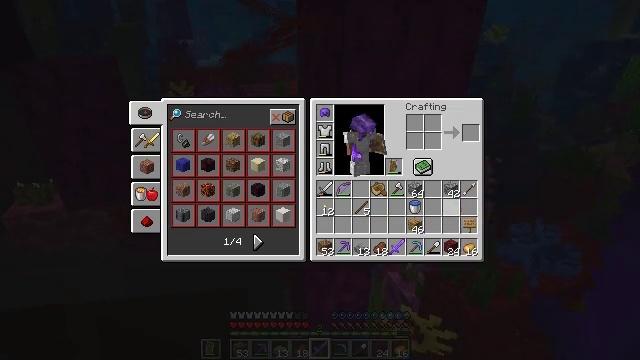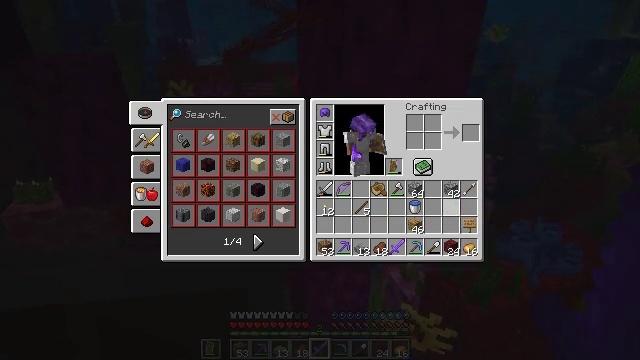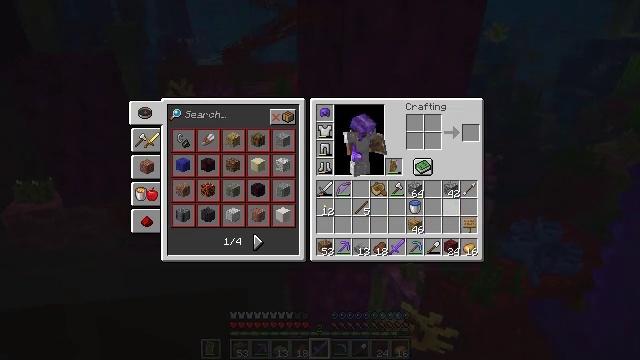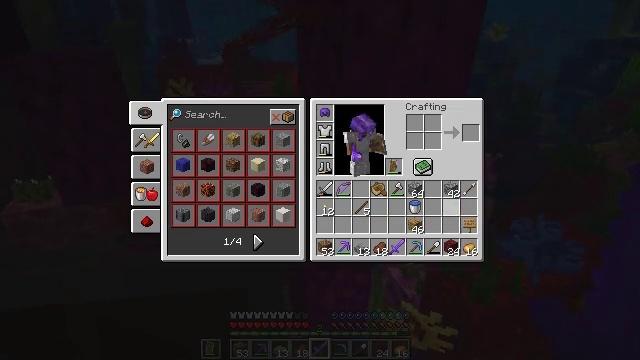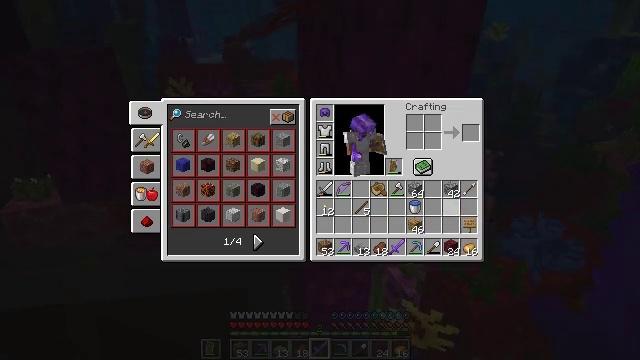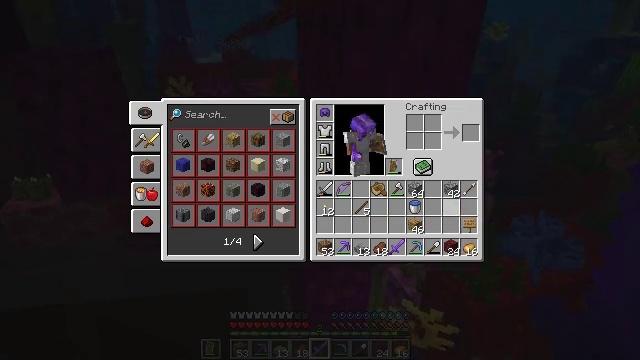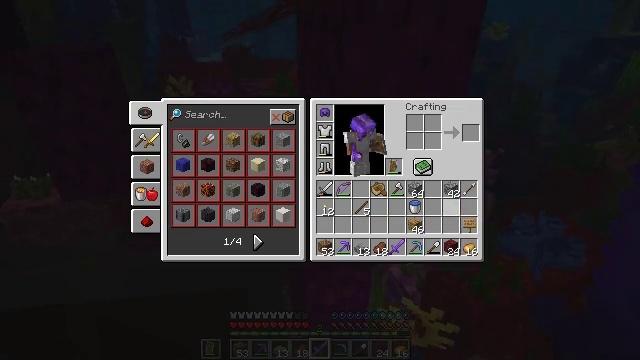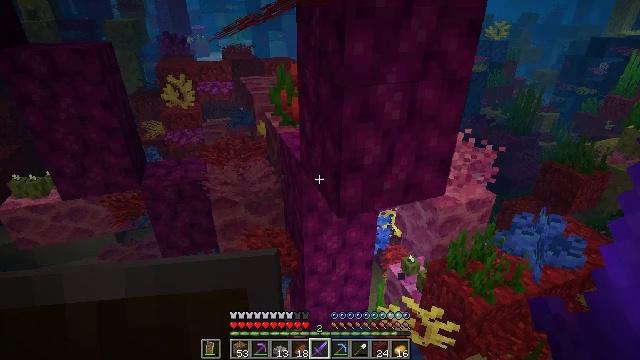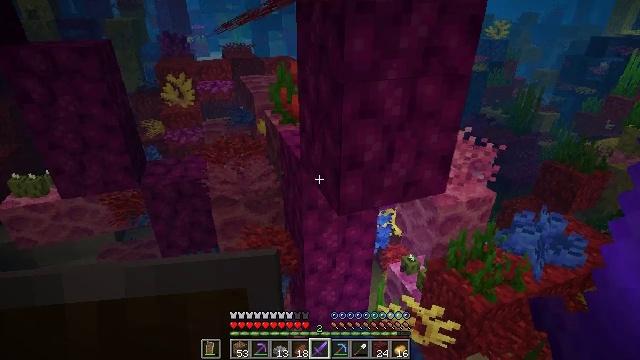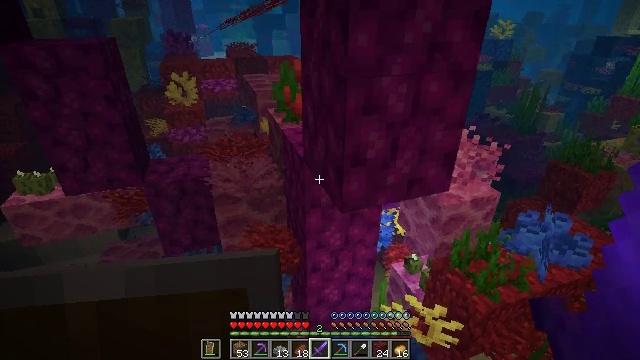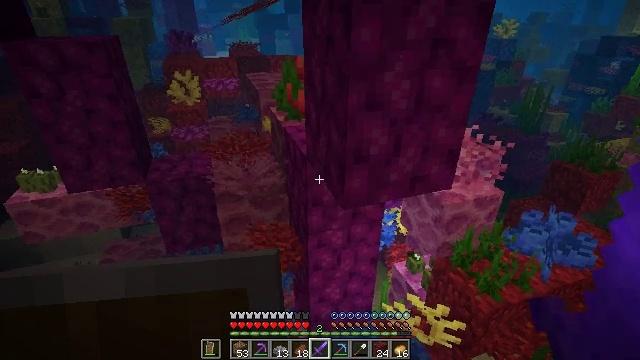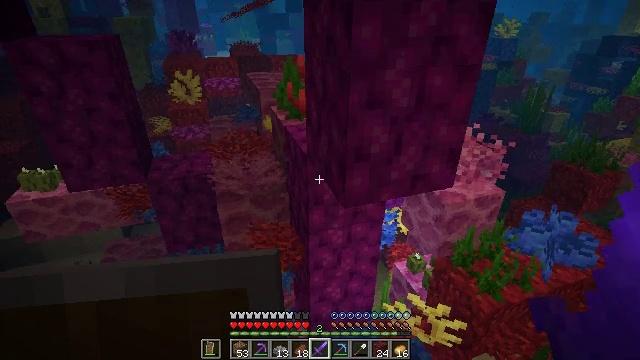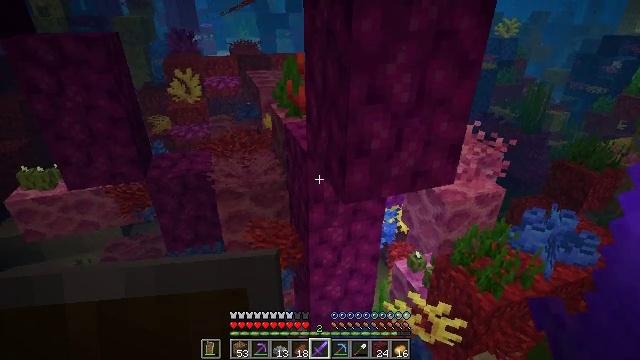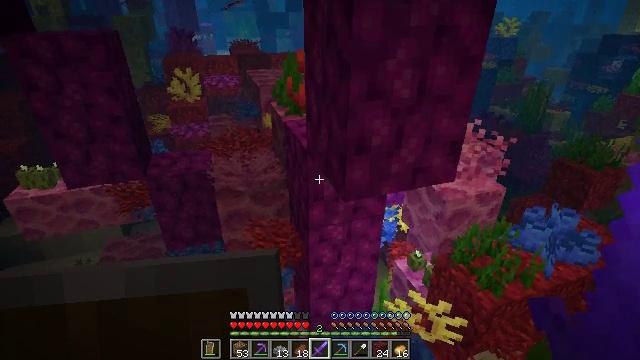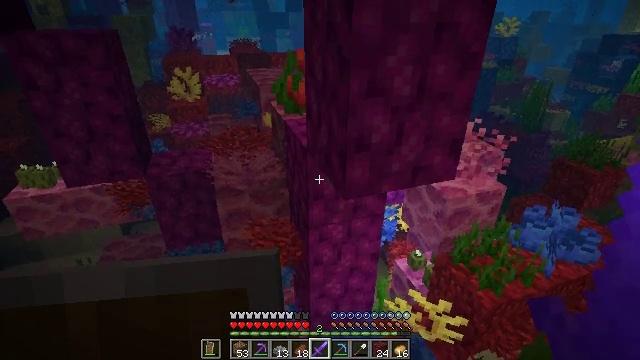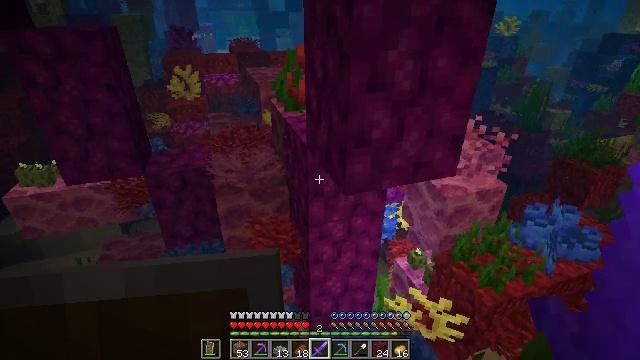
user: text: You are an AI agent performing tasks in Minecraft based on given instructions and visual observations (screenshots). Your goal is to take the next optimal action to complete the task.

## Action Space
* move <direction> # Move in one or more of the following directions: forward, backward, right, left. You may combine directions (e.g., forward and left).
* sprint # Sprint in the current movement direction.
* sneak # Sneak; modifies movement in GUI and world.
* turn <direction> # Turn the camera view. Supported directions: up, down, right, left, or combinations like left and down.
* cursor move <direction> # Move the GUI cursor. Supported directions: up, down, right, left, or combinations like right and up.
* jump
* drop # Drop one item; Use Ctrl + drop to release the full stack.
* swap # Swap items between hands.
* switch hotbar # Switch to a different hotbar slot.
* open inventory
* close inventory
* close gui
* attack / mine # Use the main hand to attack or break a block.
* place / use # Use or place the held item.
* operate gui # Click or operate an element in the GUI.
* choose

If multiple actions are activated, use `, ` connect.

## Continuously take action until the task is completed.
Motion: motion action
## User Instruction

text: mine block bubble coral block
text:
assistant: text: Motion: sneak, use / place
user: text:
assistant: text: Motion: sneak
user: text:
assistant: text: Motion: sneak
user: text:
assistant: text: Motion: sneak
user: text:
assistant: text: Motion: sneak
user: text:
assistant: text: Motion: sneak
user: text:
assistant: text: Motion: sneak, open inventory
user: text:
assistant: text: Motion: open inventory
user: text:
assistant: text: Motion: open inventory
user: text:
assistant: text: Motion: no_op
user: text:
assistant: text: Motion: no_op
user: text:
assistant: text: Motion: no_op
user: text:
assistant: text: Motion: no_op
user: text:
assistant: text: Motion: no_op
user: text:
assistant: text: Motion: no_op
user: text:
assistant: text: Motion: turn right
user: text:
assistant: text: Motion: turn right and up, jump
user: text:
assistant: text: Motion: move forward, turn right and up, jump
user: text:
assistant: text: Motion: move forward, turn right and up, jump
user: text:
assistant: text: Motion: move forward, turn right and up, jump
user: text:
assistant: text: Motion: move forward, jump
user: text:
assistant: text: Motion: move forward, jump
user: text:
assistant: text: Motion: move forward, jump
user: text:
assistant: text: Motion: jump
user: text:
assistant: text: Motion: jump
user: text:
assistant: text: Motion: jump
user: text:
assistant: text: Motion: jump
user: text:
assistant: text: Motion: no_op
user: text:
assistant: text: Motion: no_op
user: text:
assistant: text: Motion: no_op